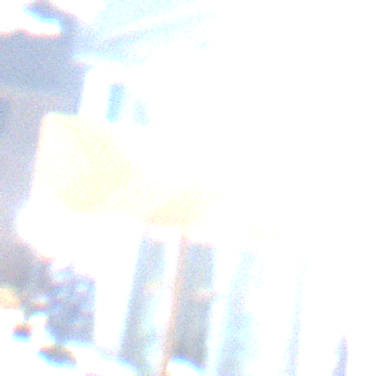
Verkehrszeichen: RichtungstafelnInKurvenGrossLinks
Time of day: Night
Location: Outdoor (Urban)
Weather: Overcast
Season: Winter
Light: Artificial